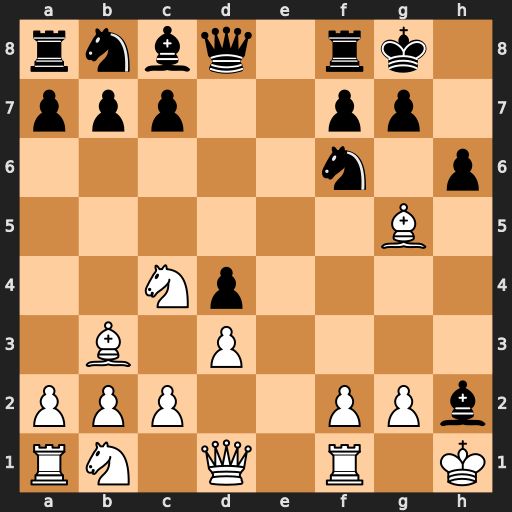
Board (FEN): rnbq1rk1/ppp2pp1/5n1p/6B1/2Np4/1B1P4/PPP2PPb/RN1Q1R1K
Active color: w
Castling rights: -
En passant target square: -
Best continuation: Bxf6 Qxf6 Kxh2